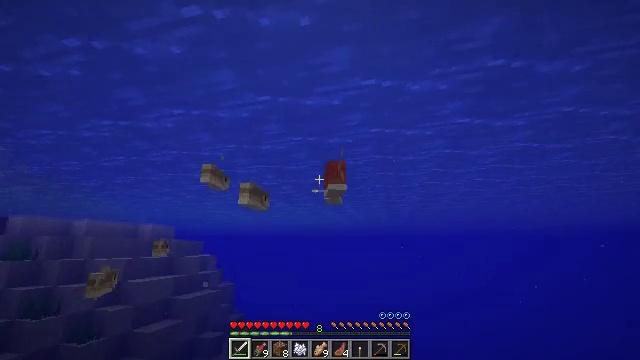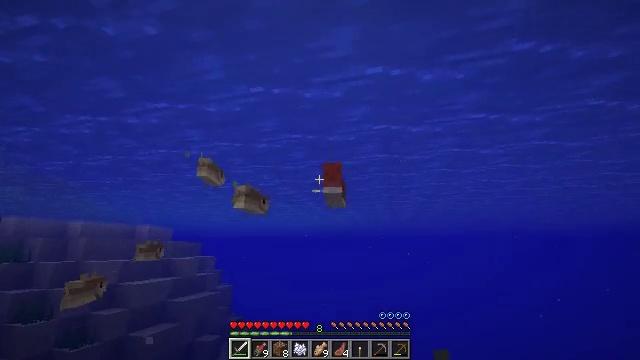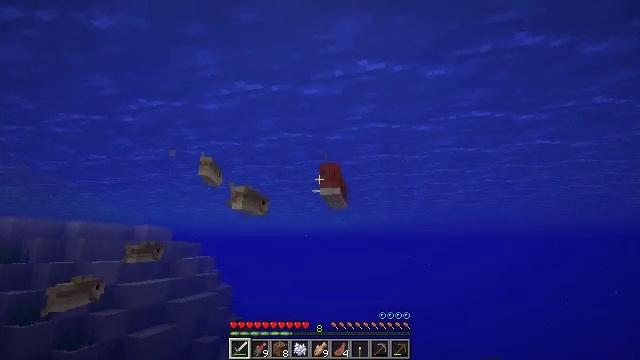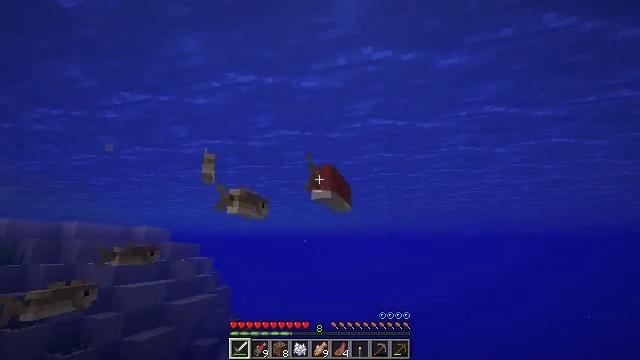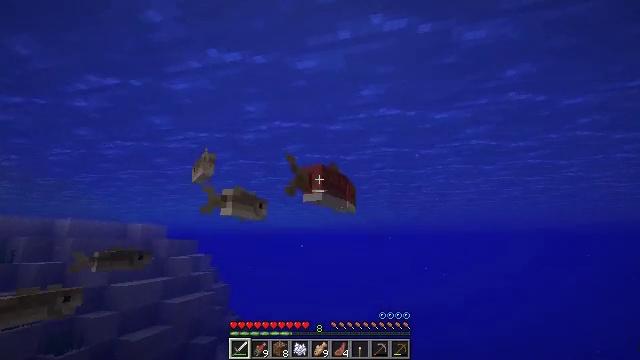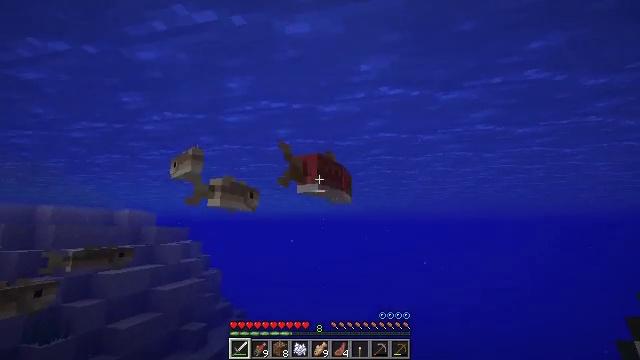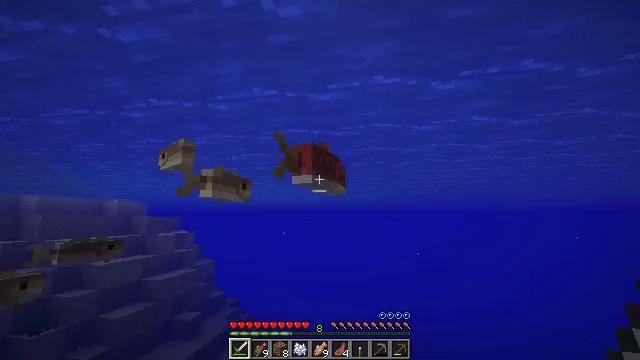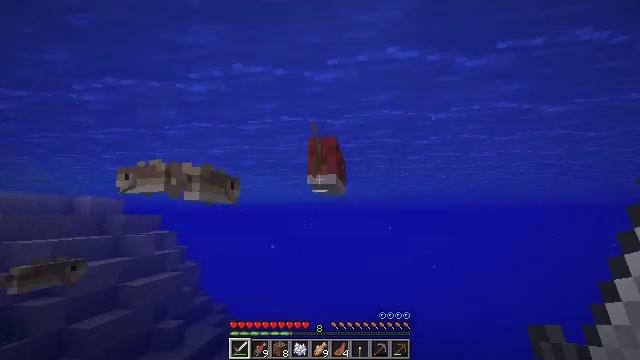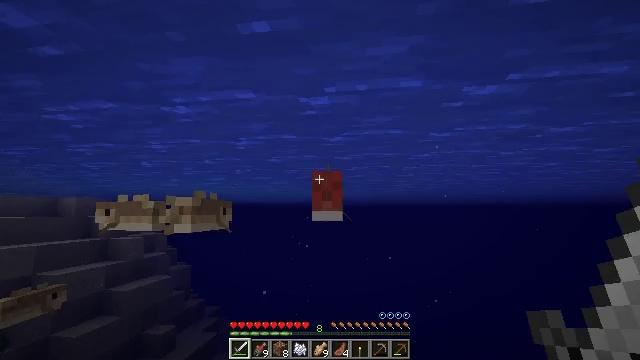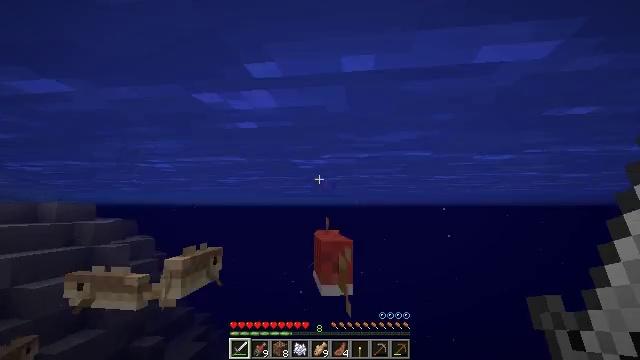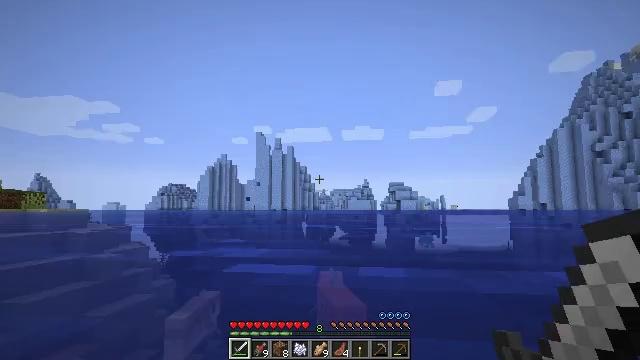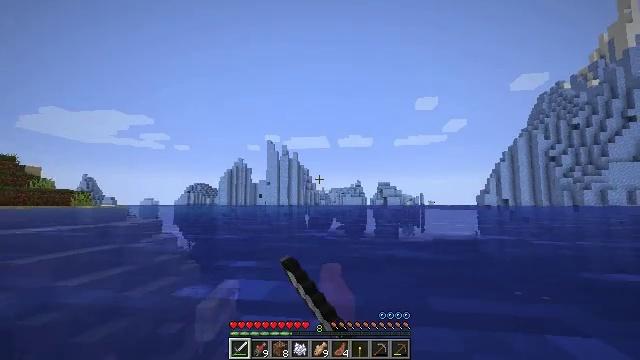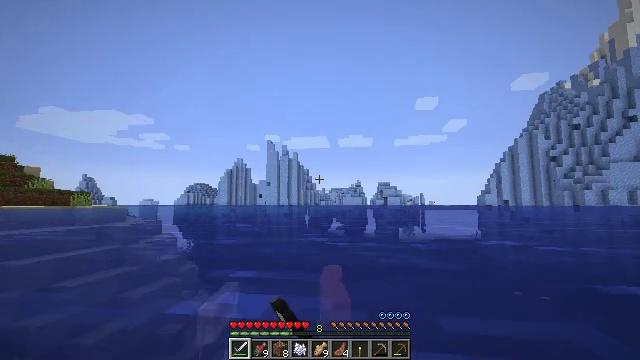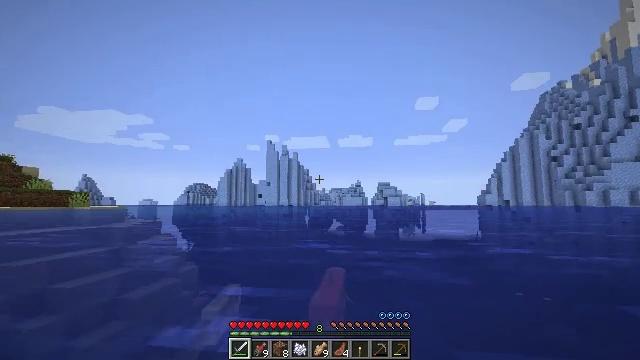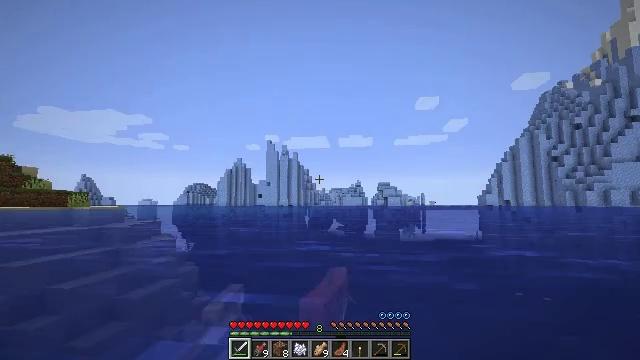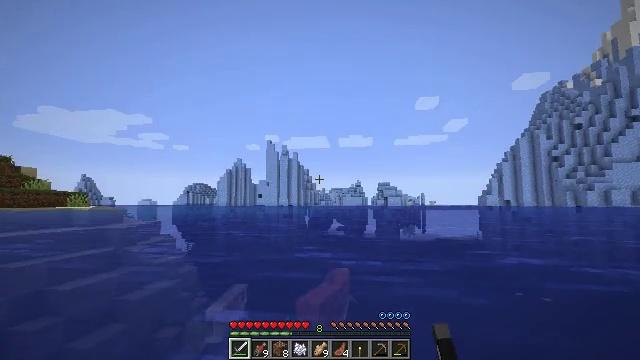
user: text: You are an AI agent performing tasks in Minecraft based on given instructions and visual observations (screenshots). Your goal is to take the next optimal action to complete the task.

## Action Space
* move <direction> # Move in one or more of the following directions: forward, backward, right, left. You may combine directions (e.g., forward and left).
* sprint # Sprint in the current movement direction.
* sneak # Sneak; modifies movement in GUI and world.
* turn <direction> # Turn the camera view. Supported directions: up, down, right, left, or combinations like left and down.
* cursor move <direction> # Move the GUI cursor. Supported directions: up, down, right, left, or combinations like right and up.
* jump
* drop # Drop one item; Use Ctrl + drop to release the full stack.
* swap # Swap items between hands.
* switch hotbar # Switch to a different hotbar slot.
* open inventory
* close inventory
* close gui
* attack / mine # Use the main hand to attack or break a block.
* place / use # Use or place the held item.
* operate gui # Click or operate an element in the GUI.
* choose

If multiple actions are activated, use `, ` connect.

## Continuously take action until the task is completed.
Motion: motion action
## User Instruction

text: Hunt a salmon.
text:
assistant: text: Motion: move forward
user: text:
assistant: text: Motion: move forward
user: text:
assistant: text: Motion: move forward
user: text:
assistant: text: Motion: move forward
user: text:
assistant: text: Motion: move forward, turn right and down
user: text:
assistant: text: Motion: turn right and down
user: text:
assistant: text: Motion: turn down
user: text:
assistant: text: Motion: no_op
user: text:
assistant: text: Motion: turn right
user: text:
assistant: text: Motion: attack / mine
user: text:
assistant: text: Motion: attack / mine
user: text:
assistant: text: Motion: no_op
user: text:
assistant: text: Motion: no_op
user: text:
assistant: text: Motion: no_op
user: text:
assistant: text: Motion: jump
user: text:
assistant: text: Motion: move forward, turn down, jump
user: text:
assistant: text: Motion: move forward, turn down, jump
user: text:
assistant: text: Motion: move forward, turn down, jump
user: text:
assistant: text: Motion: move forward, turn down, jump
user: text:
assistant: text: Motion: move forward, turn down, jump
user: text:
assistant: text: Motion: move forward, turn down, jump
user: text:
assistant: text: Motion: move forward, turn down, jump
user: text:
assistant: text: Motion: move forward
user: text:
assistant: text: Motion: move forward
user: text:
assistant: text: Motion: move forward, turn right and down
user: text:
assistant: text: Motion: move forward, turn right and down
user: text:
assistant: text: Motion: move forward, turn right and down
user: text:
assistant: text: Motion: move forward, turn down
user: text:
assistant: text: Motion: move forward
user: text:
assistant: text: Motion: move forward, turn down